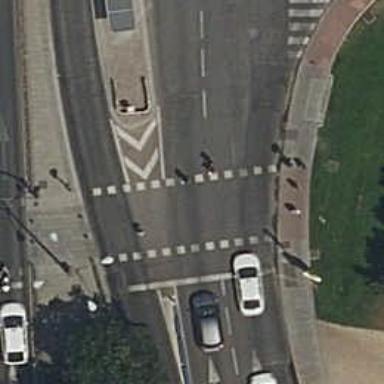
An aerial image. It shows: Road crossing with traffic signals.